Breast ultrasound image
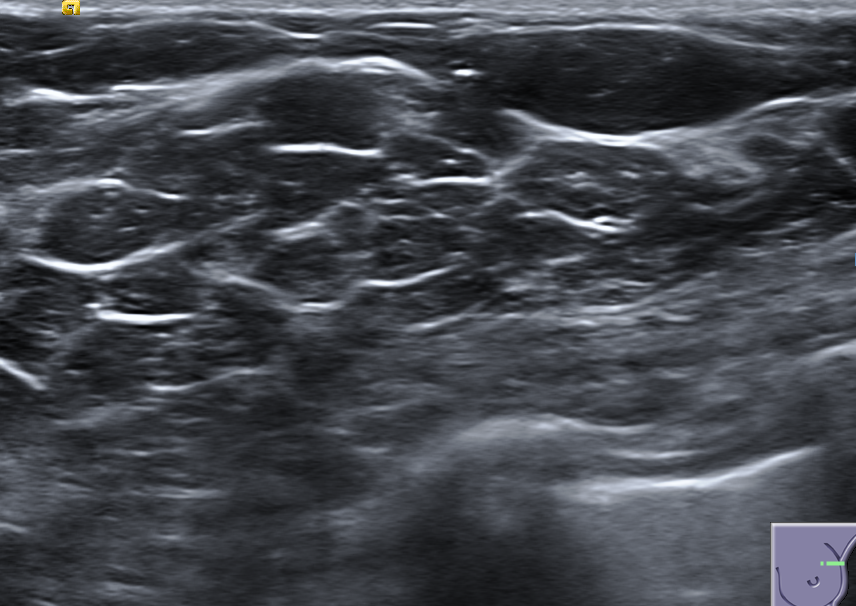
Diagnosis: normal